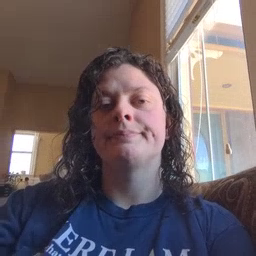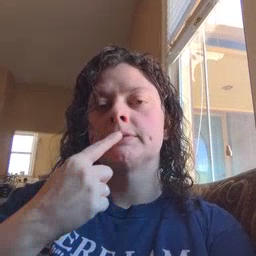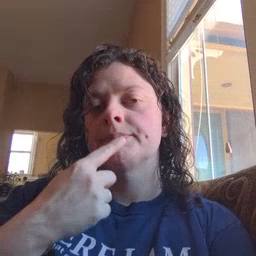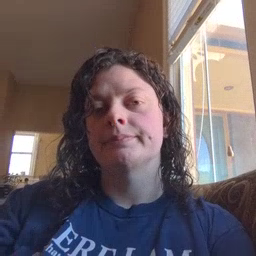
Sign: lips